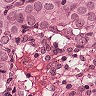
Metastatic tissue present: yes